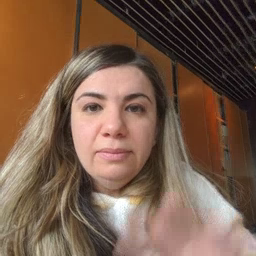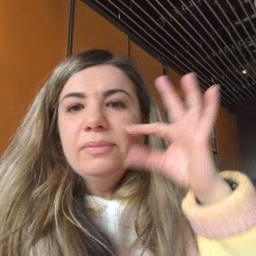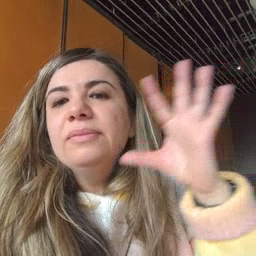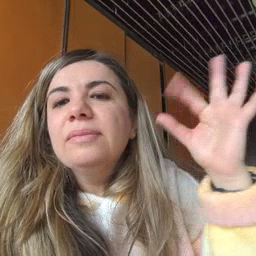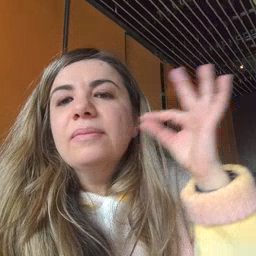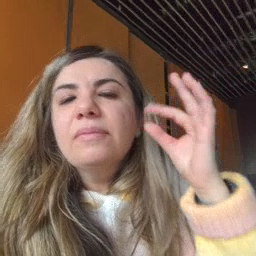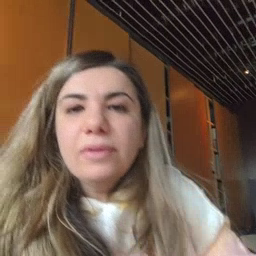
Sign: cat